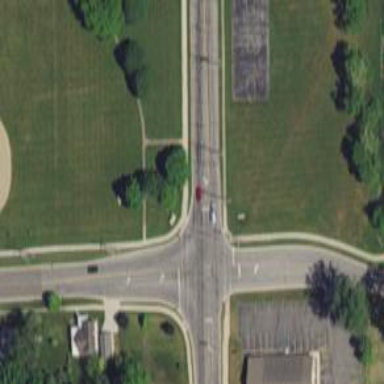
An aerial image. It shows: Marked crossing on footway.